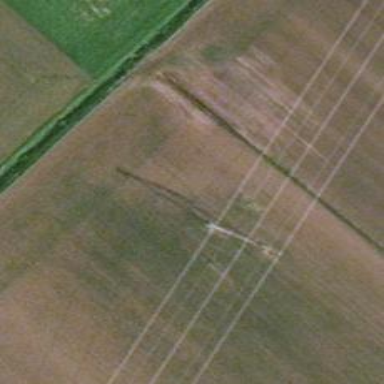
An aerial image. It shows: Power tower.